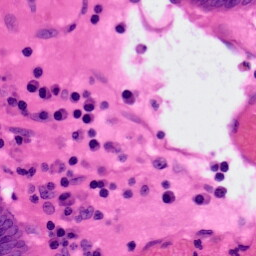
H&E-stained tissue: Colon